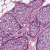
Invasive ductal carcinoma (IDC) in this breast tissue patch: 1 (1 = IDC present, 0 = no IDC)